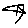
Label: star